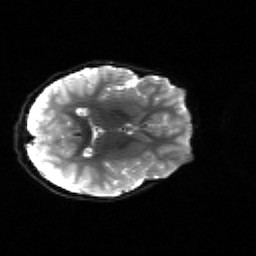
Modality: sbref
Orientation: axial
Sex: female
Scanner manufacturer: siemens
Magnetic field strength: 3 T
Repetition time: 5 s
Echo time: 0.071 s